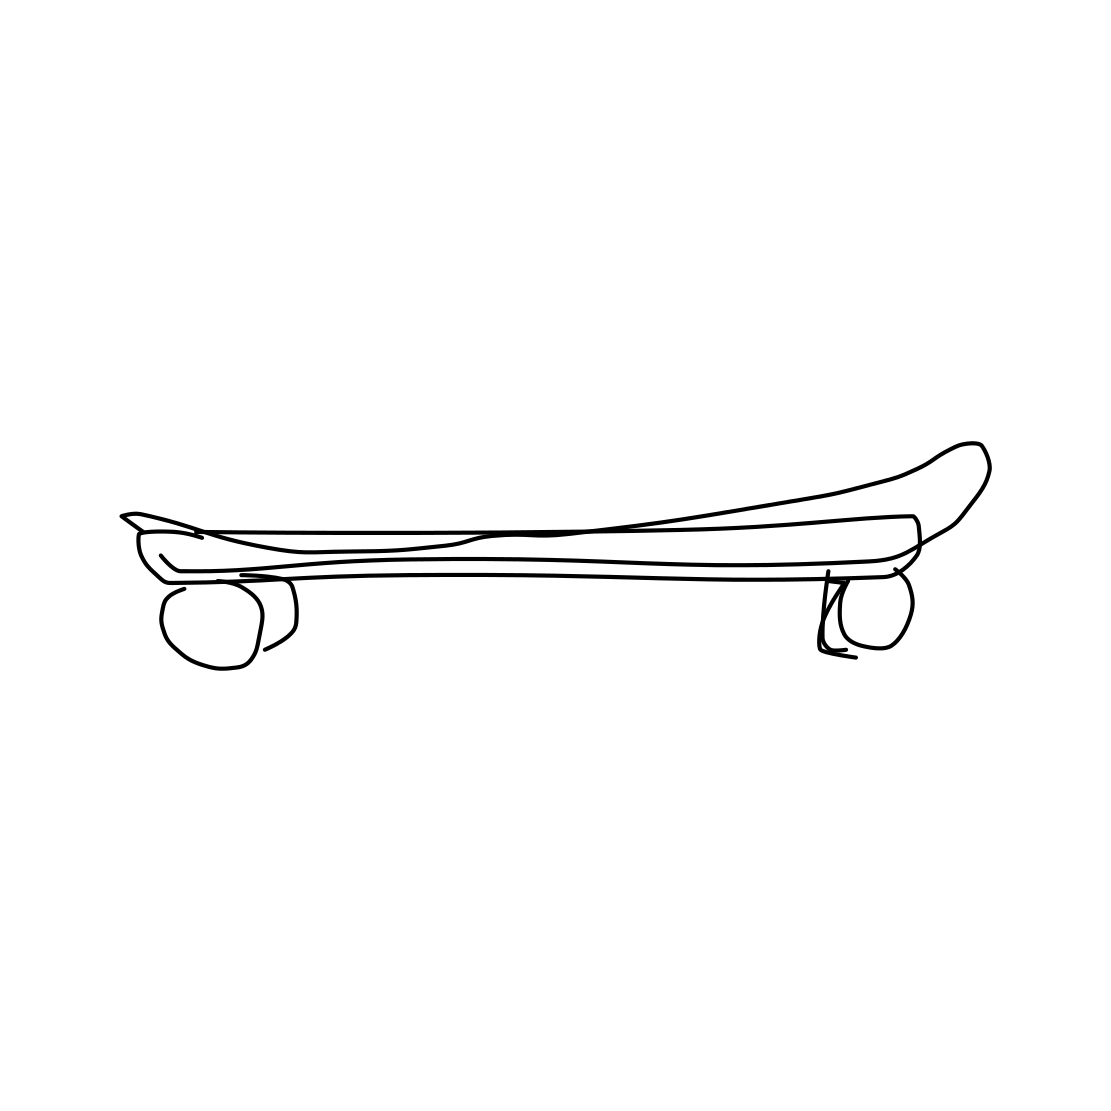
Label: skateboard